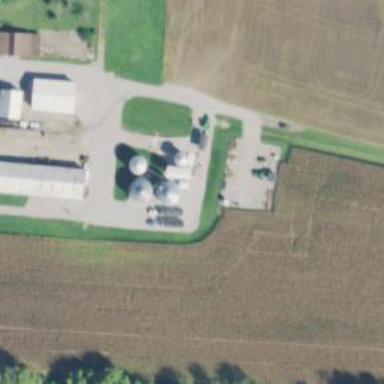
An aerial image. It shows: Silo.